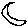
Label: moon